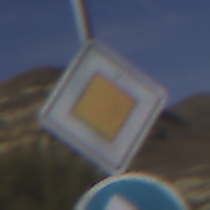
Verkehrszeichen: Vorfahrtsstrasse
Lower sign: VorgeschriebeneFahrtrichtungGeradeausOderRechts
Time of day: Midday
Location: Outdoor (Nature)
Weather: Clear
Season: NotSpecified
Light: Natural